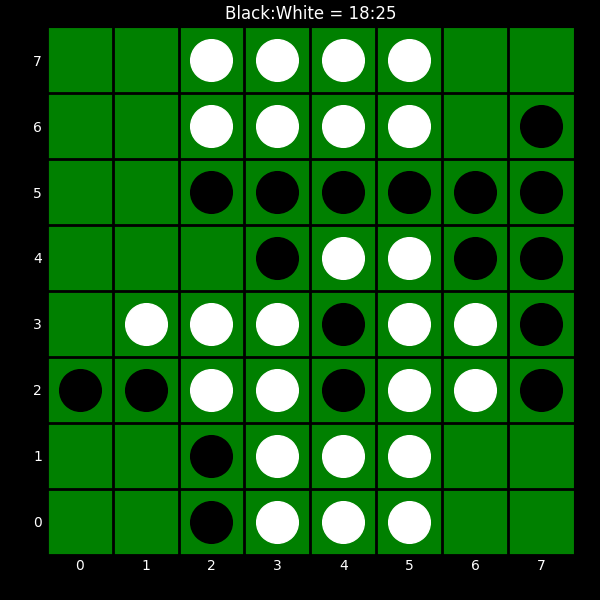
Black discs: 18
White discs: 25